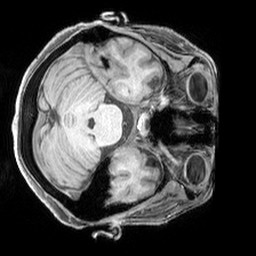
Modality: T1w
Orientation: axial
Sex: female
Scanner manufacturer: siemens
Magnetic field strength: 3 T
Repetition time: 2.3 s
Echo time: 0.00226 s